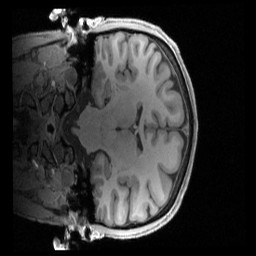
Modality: T1w
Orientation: coronal
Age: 39
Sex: male
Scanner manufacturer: siemens
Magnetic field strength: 3 T
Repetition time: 2.4 s
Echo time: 0.00222 s